Interaction volume radius: 5 \u00c5
Interaction volume height: 15 \u00c5
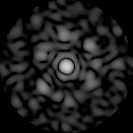
Disorder parameter: 0.7103